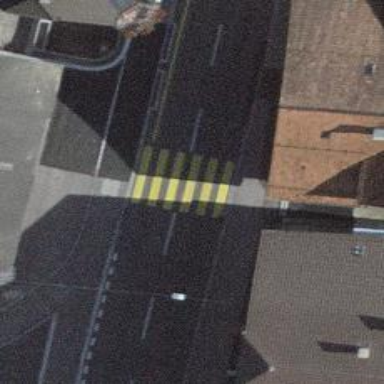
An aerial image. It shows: Kerb serving as barrier.